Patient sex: F
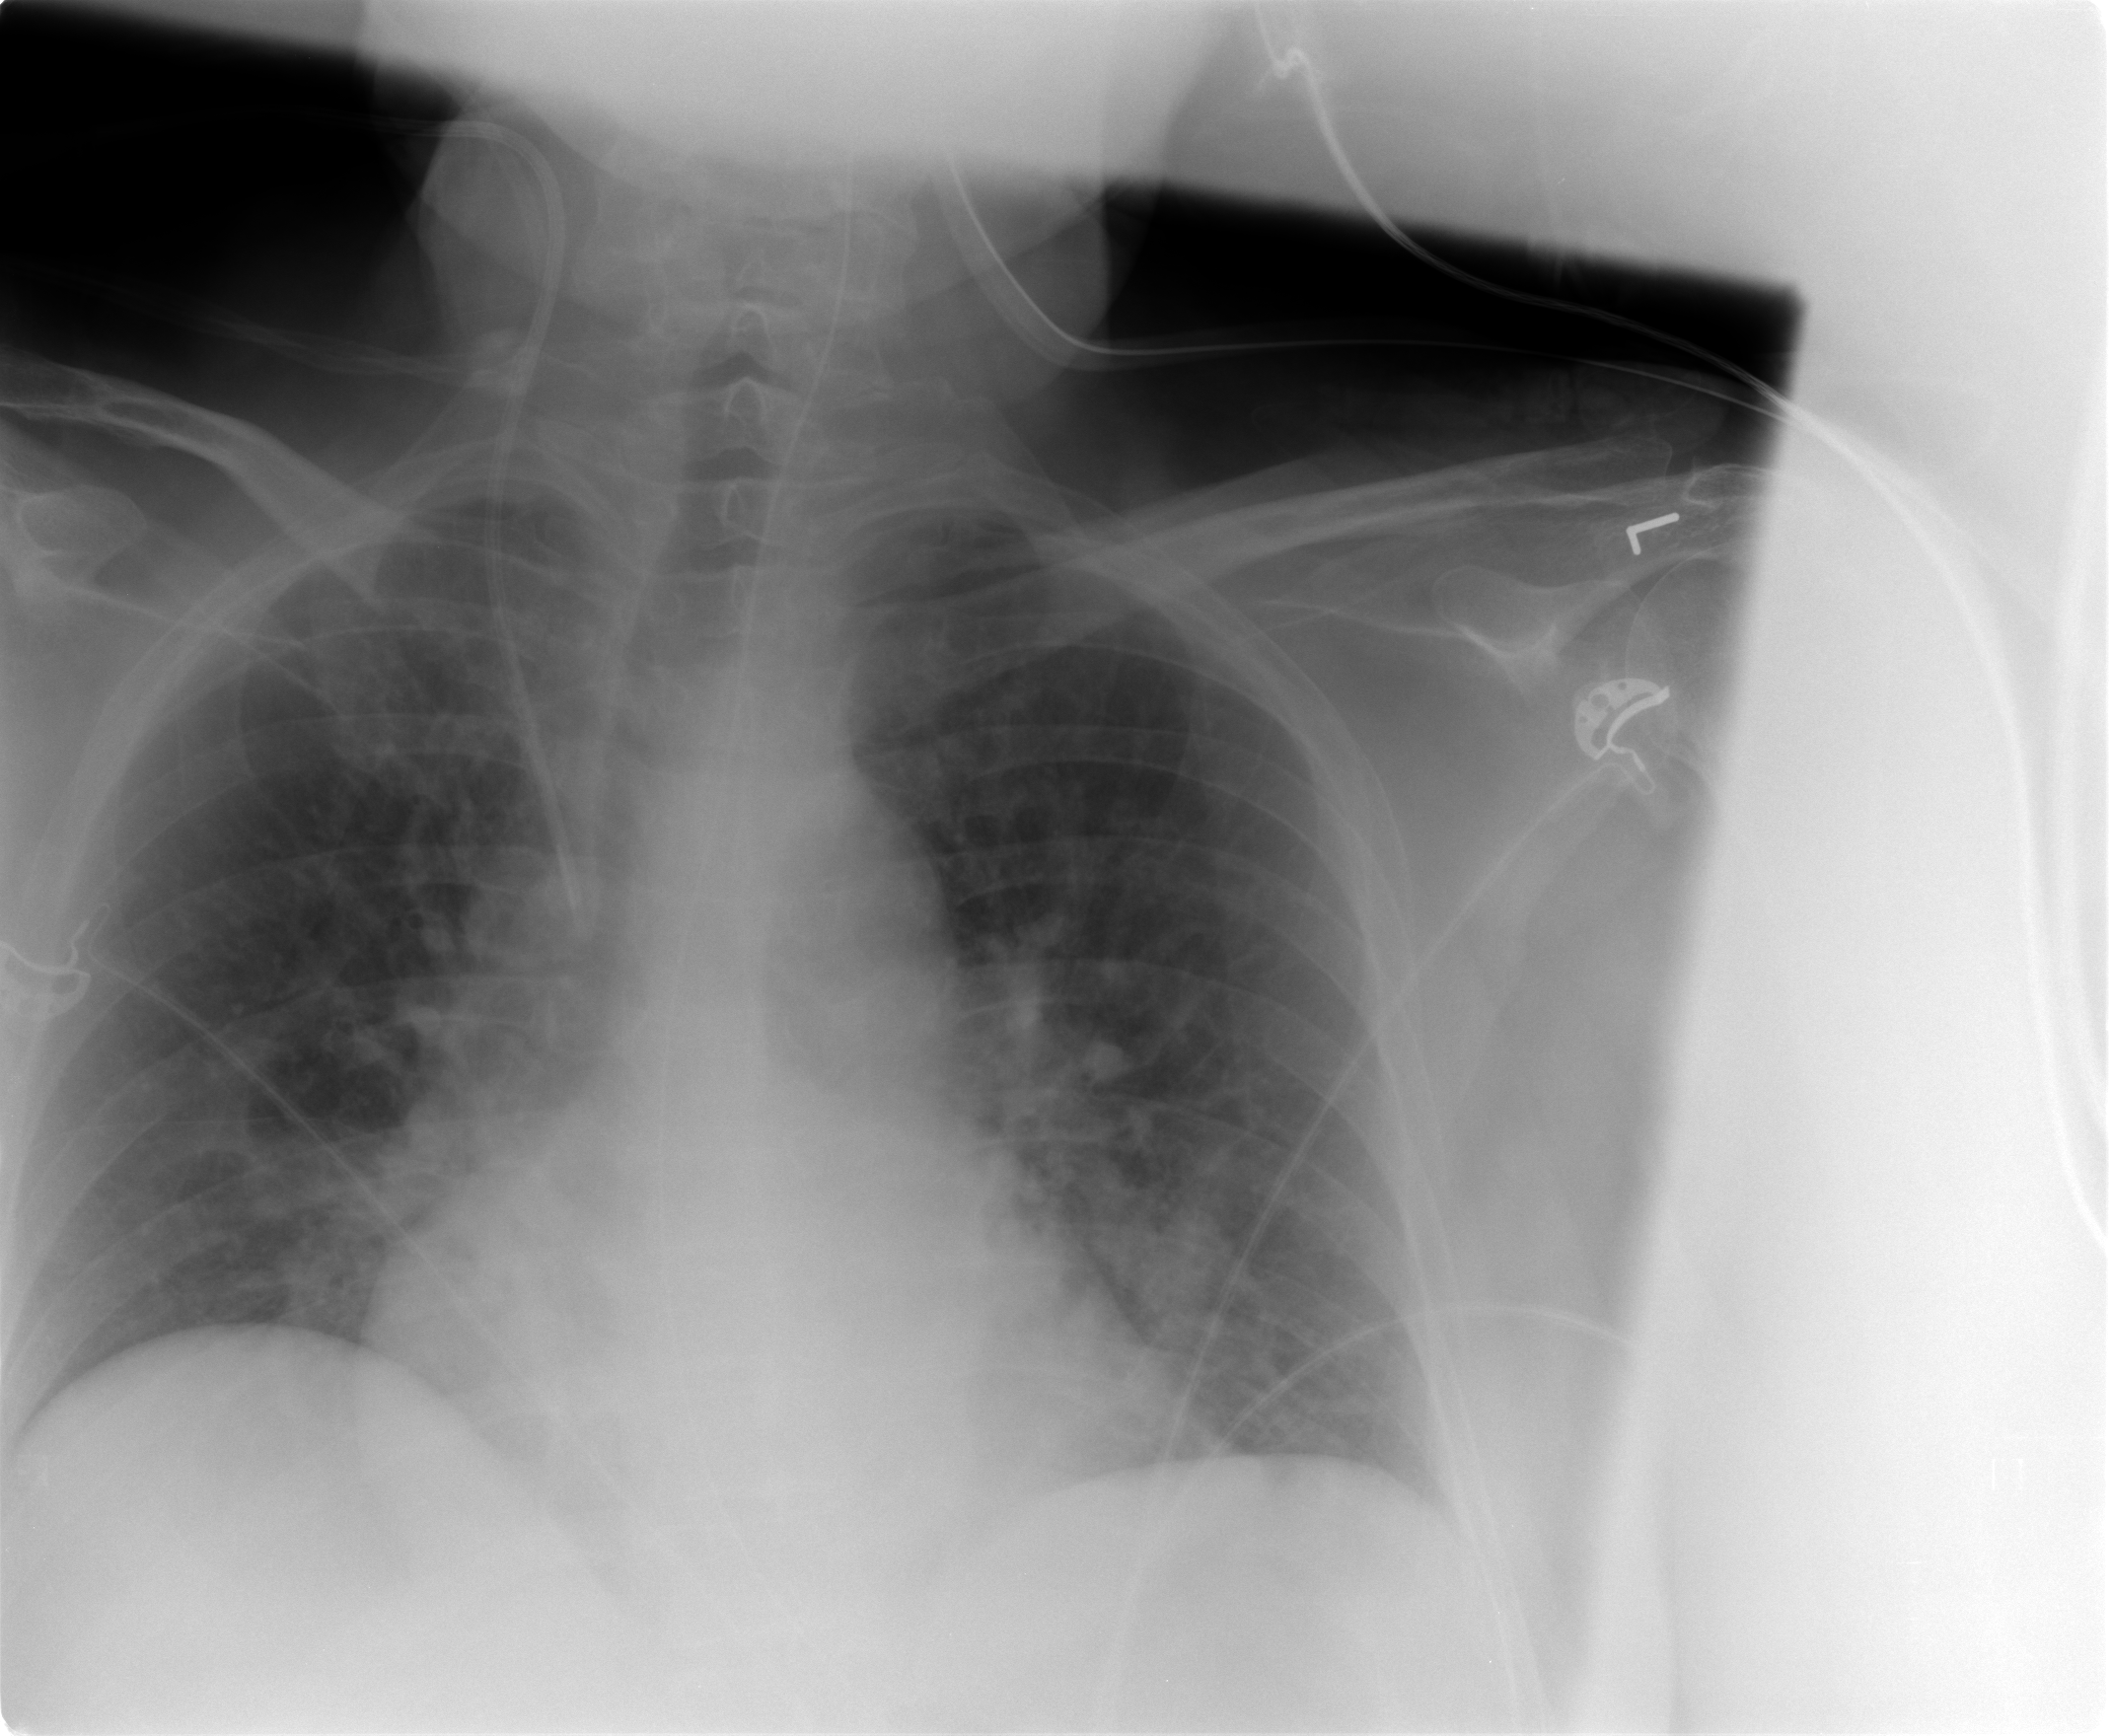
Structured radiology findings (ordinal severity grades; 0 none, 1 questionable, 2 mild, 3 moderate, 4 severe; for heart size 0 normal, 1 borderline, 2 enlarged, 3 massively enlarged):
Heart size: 1
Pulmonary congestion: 2
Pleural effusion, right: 0
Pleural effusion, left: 0
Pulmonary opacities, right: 1
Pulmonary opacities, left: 2
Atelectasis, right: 1
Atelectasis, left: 1